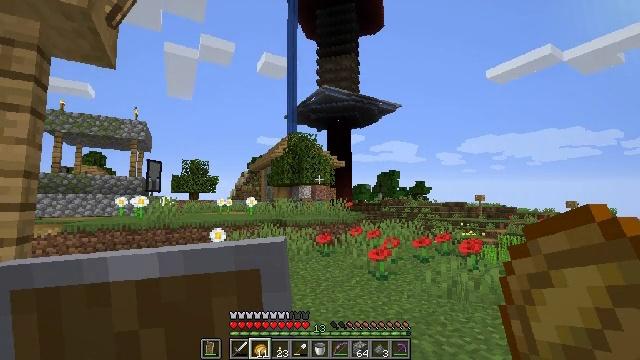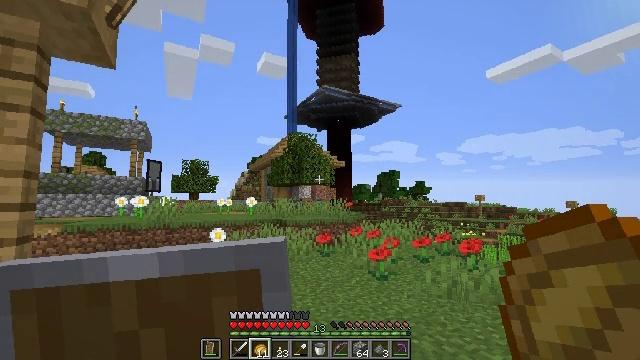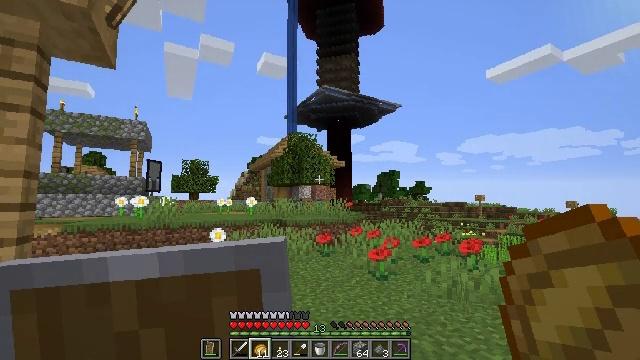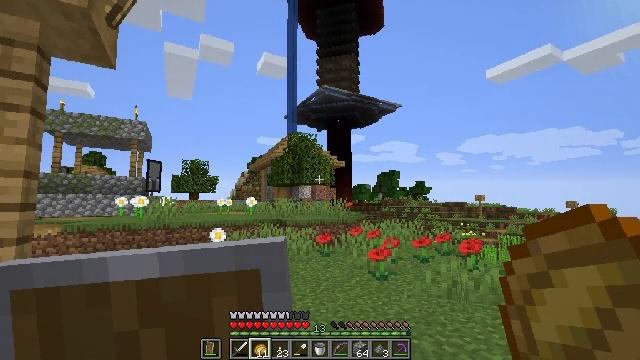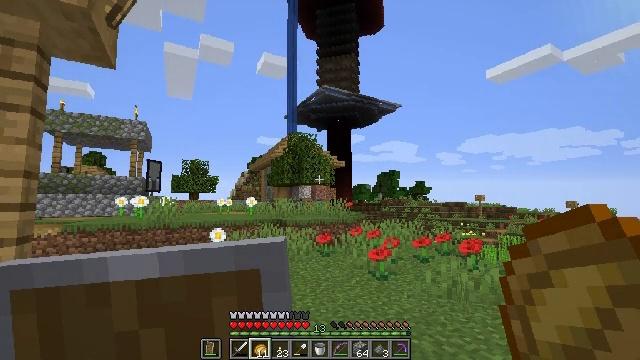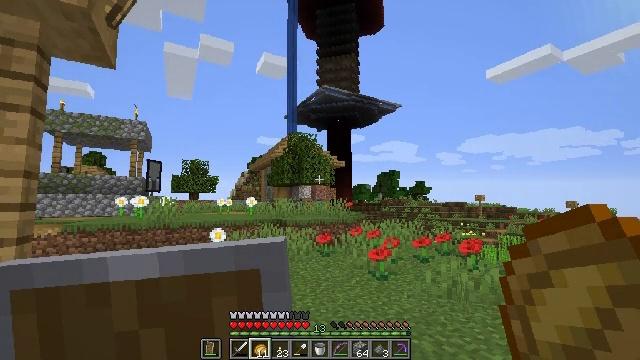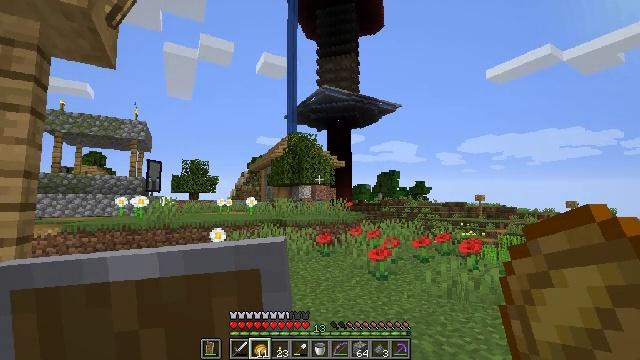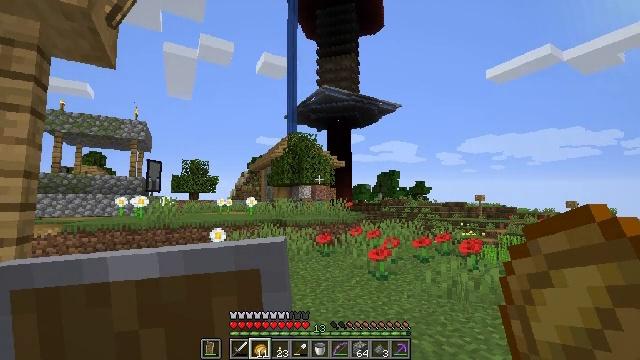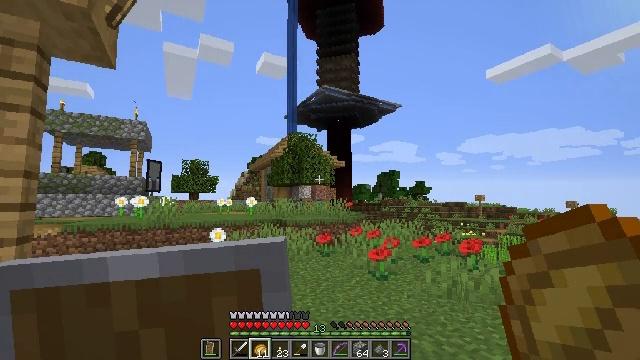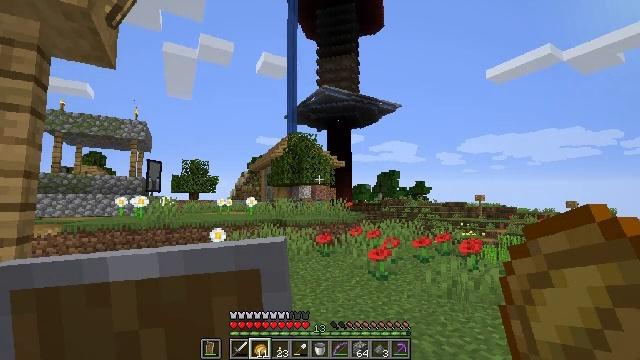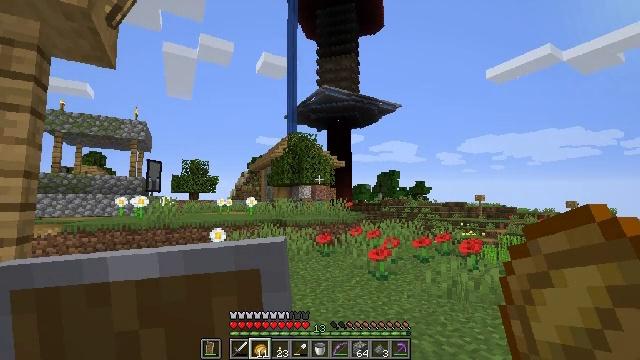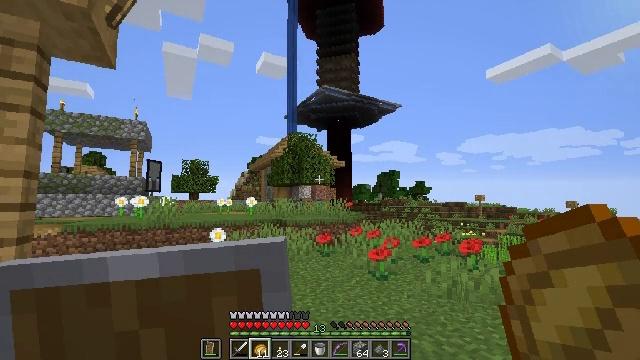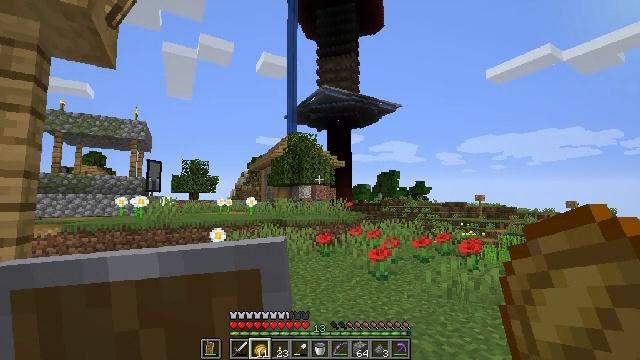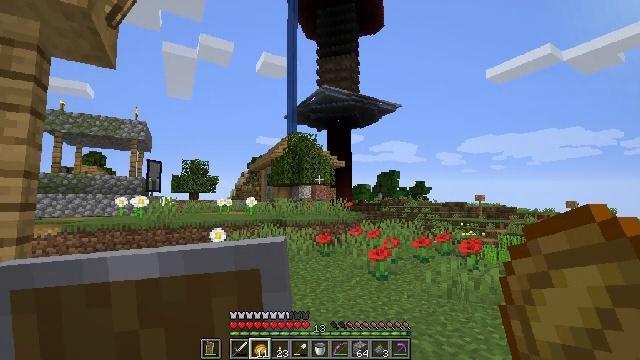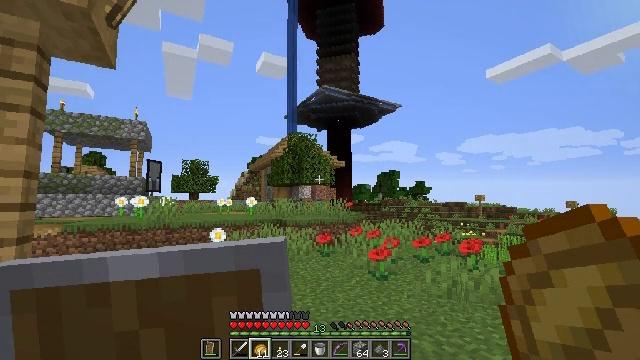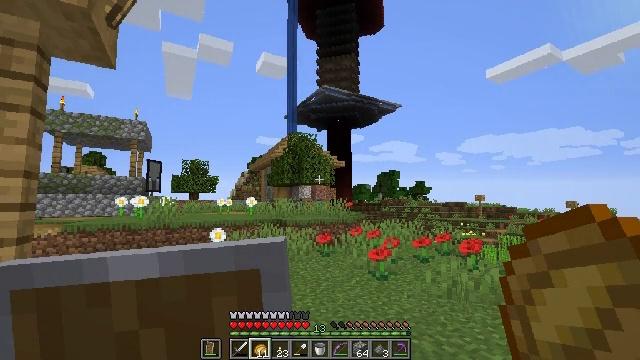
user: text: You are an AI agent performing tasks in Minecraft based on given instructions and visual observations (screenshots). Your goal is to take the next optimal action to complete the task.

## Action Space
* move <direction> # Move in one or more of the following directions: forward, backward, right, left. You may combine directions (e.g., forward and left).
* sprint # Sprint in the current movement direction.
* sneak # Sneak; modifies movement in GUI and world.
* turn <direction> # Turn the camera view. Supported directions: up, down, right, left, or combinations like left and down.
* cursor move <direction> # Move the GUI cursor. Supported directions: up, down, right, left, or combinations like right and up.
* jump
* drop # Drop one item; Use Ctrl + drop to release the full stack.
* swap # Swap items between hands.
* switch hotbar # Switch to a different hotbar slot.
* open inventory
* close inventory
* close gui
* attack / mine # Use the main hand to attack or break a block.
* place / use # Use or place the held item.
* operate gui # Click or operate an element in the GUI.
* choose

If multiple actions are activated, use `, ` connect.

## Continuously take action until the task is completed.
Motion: motion action
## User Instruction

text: Create a bow with string and sticks.
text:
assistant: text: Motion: no_op
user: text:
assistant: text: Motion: no_op
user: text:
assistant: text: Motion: no_op
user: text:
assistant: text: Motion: no_op
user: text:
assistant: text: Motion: no_op
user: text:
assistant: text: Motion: no_op
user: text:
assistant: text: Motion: no_op
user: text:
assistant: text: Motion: no_op
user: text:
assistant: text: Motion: no_op
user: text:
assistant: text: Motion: no_op
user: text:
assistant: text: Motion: no_op
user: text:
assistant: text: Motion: no_op
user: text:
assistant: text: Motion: no_op
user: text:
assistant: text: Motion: no_op
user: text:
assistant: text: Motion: no_op
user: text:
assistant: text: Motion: no_op
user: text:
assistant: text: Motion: no_op
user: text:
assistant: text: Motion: no_op
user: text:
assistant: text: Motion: no_op
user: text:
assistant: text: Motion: no_op
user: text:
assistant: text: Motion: no_op
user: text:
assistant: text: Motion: no_op
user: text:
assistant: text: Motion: no_op
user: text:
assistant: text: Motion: no_op
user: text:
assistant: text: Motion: no_op
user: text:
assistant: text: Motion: no_op
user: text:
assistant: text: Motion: no_op
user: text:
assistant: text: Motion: no_op
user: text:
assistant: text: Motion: no_op
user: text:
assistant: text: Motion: no_op